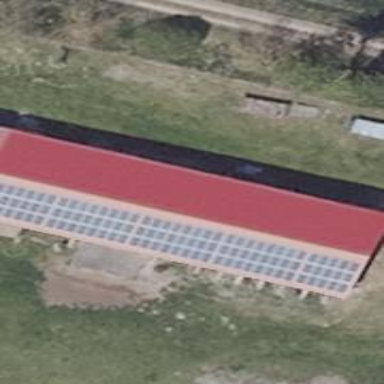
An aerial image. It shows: Solar photovoltaic panel generator producing electricity as small installation.